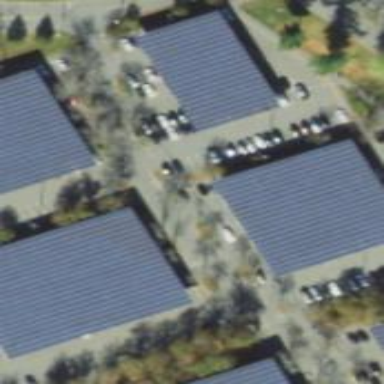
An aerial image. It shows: Solar photovoltaic panel generator on roof of building.